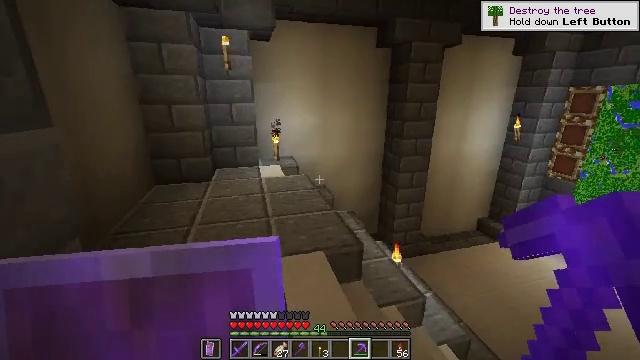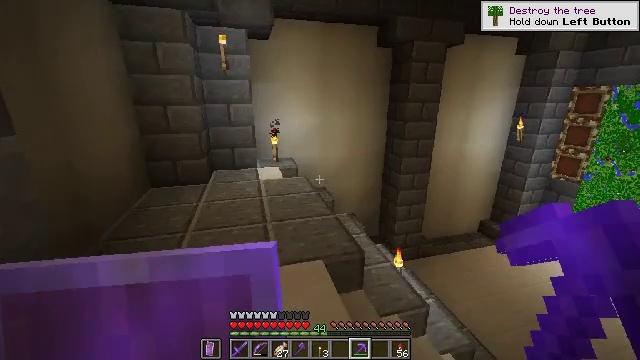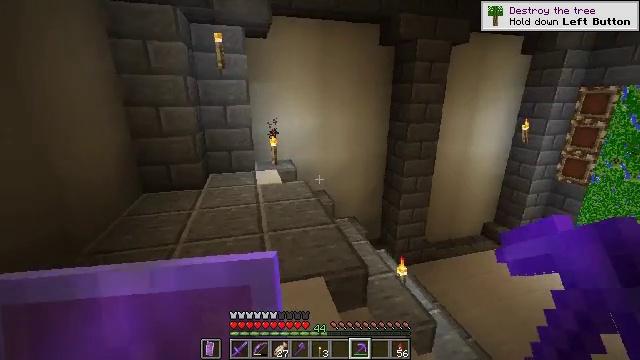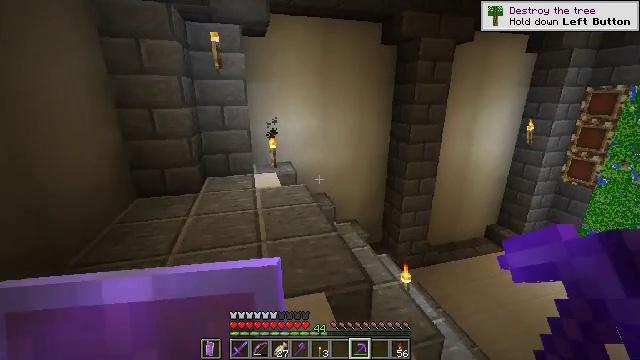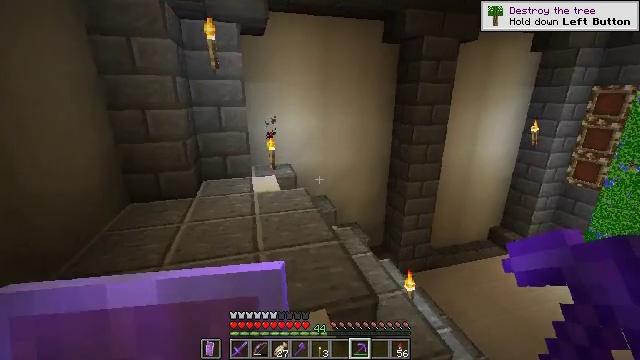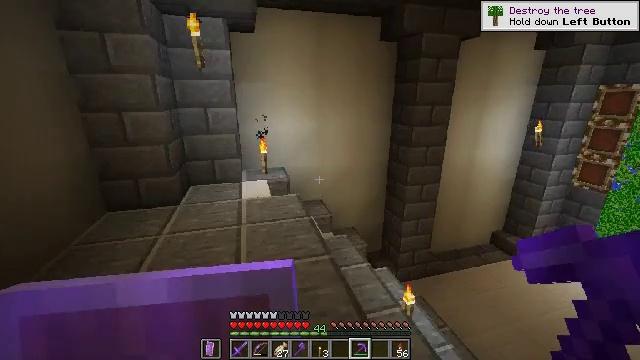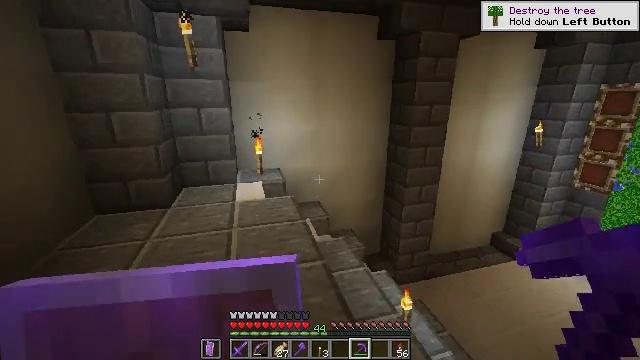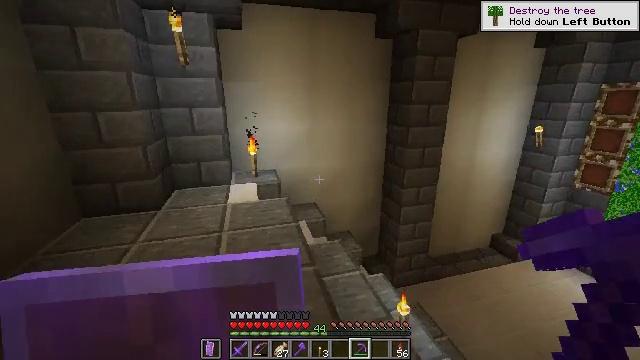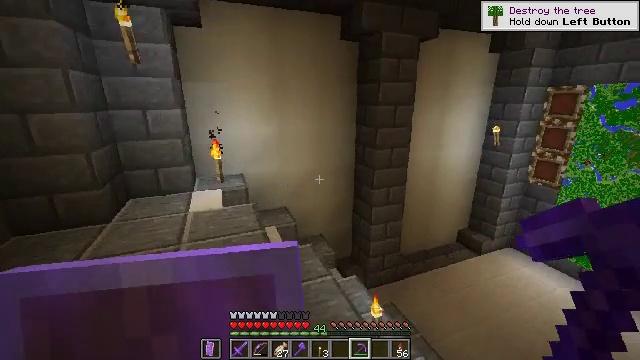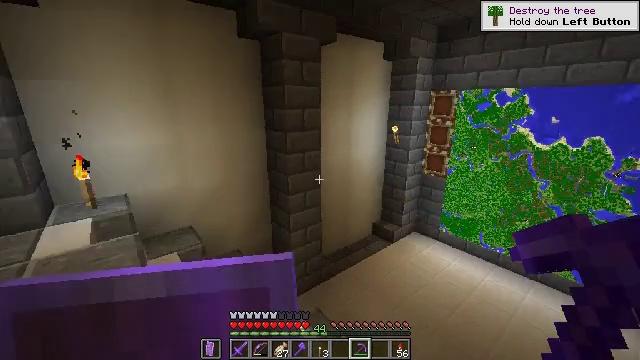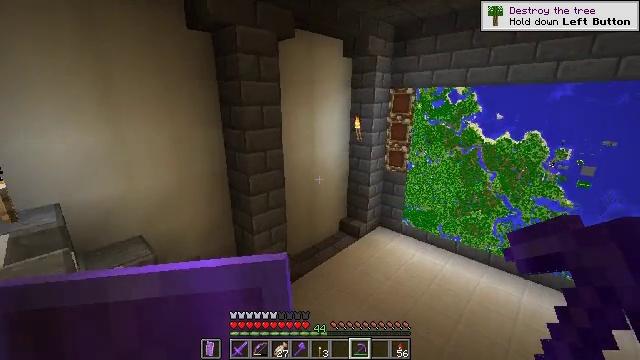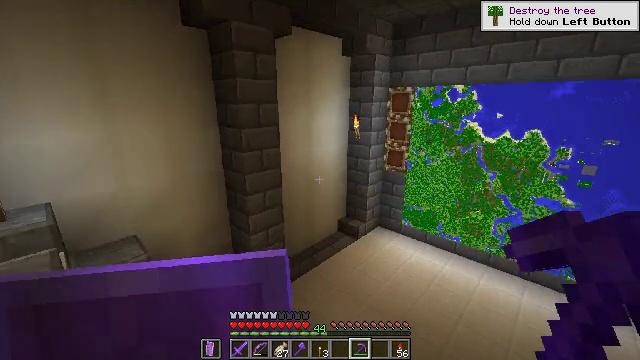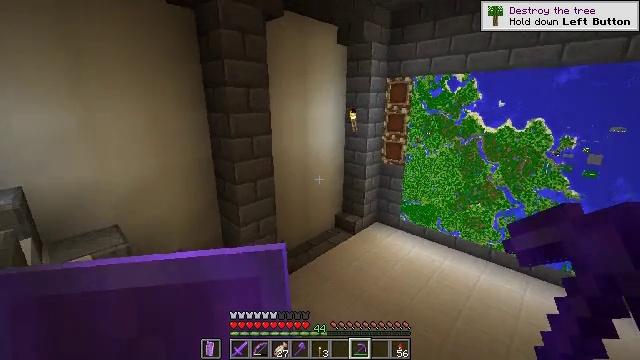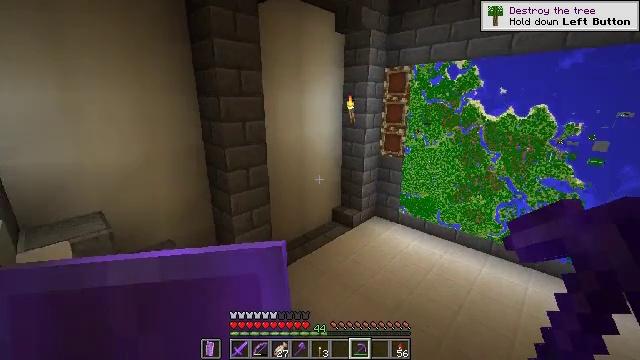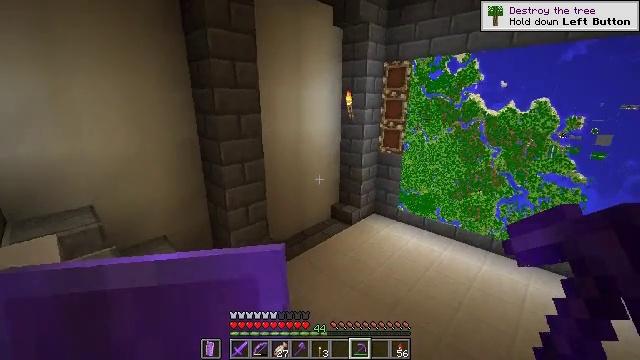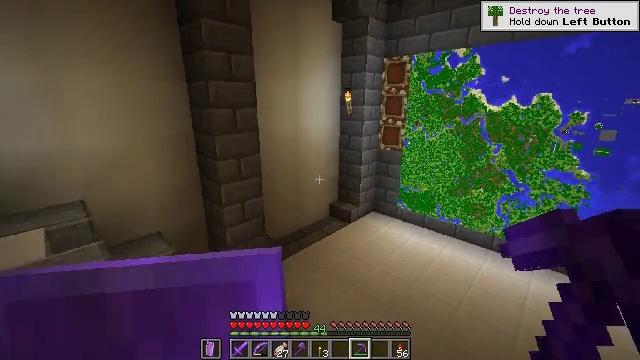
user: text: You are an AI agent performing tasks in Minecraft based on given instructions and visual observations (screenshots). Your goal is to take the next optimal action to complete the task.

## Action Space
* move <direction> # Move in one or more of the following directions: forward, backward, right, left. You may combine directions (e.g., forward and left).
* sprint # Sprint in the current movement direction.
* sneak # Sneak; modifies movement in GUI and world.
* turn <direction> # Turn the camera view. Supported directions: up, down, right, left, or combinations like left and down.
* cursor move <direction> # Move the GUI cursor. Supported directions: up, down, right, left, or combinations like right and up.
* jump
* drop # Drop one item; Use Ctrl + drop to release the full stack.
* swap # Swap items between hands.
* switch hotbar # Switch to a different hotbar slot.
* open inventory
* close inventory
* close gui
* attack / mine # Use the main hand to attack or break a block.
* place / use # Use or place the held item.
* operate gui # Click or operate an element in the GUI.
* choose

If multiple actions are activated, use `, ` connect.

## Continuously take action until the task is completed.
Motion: motion action
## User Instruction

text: Dig up the bone block in the desert or swamp biome.
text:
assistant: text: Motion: move forward
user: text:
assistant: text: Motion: move forward
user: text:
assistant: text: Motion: move forward
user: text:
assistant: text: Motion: move forward and move right
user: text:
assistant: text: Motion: move forward and move right
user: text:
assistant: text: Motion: move forward and move right
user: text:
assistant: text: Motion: move forward and move right
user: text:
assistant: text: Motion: move forward and move right, turn right
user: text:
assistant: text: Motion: move forward and move right, turn right
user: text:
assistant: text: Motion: move forward and move right, turn right
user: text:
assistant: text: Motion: move forward and move right
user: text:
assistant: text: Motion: move forward and move right
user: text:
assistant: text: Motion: move forward and move right
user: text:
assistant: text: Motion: move forward and move right
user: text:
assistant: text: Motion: move forward and move right
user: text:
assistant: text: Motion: move forward and move right, turn left
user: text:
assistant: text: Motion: move forward and move right
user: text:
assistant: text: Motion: move forward and move right
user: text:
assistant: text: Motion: move forward and move right
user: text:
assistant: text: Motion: move forward and move right, turn left
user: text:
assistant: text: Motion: move forward and move right, turn left
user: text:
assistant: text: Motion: move forward and move right
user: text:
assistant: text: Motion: move forward and move right, turn left and up
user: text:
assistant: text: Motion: move forward and move right, turn left and up
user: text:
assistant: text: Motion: move forward and move right, turn left and up
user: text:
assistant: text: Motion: move forward and move right, turn left and up
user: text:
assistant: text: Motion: move forward and move right, turn left and up
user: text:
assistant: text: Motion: move forward and move right, turn up
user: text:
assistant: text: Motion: move forward and move right
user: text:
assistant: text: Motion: move forward and move right